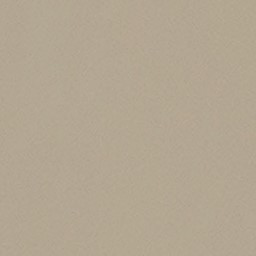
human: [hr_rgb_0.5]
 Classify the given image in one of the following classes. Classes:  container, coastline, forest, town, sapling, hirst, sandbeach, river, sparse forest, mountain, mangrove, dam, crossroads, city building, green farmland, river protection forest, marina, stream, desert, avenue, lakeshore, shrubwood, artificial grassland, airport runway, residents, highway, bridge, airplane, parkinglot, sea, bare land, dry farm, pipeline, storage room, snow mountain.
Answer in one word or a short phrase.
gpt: desert